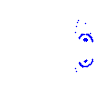
Particle: proton